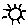
Label: sun